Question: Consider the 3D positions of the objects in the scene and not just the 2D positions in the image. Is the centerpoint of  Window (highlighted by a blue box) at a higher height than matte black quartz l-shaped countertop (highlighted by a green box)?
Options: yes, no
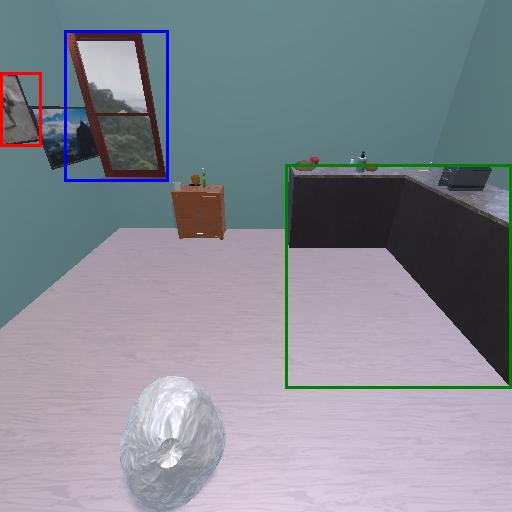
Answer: yes